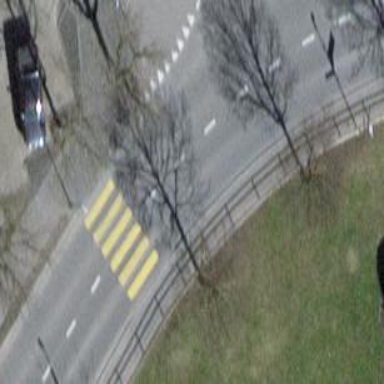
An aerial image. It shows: Secondary road with asphalt surface. It has cycle lane on both sides.